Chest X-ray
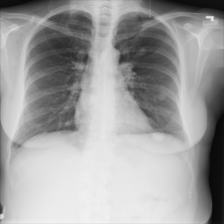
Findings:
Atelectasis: negative
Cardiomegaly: negative
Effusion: positive
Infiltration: negative
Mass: negative
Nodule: positive
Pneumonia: negative
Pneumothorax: negative
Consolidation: negative
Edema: negative
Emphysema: negative
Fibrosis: negative
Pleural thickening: negative
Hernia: negative